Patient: sex F, age 76
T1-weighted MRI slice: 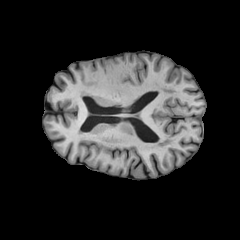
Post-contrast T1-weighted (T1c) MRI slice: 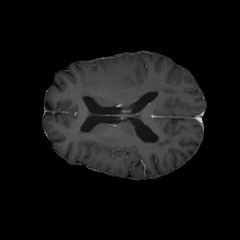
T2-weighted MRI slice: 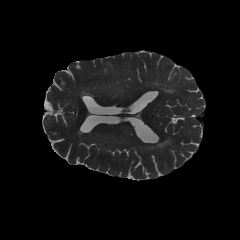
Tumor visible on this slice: yes
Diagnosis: Glioblastoma, IDH-wildtype
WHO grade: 4